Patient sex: F
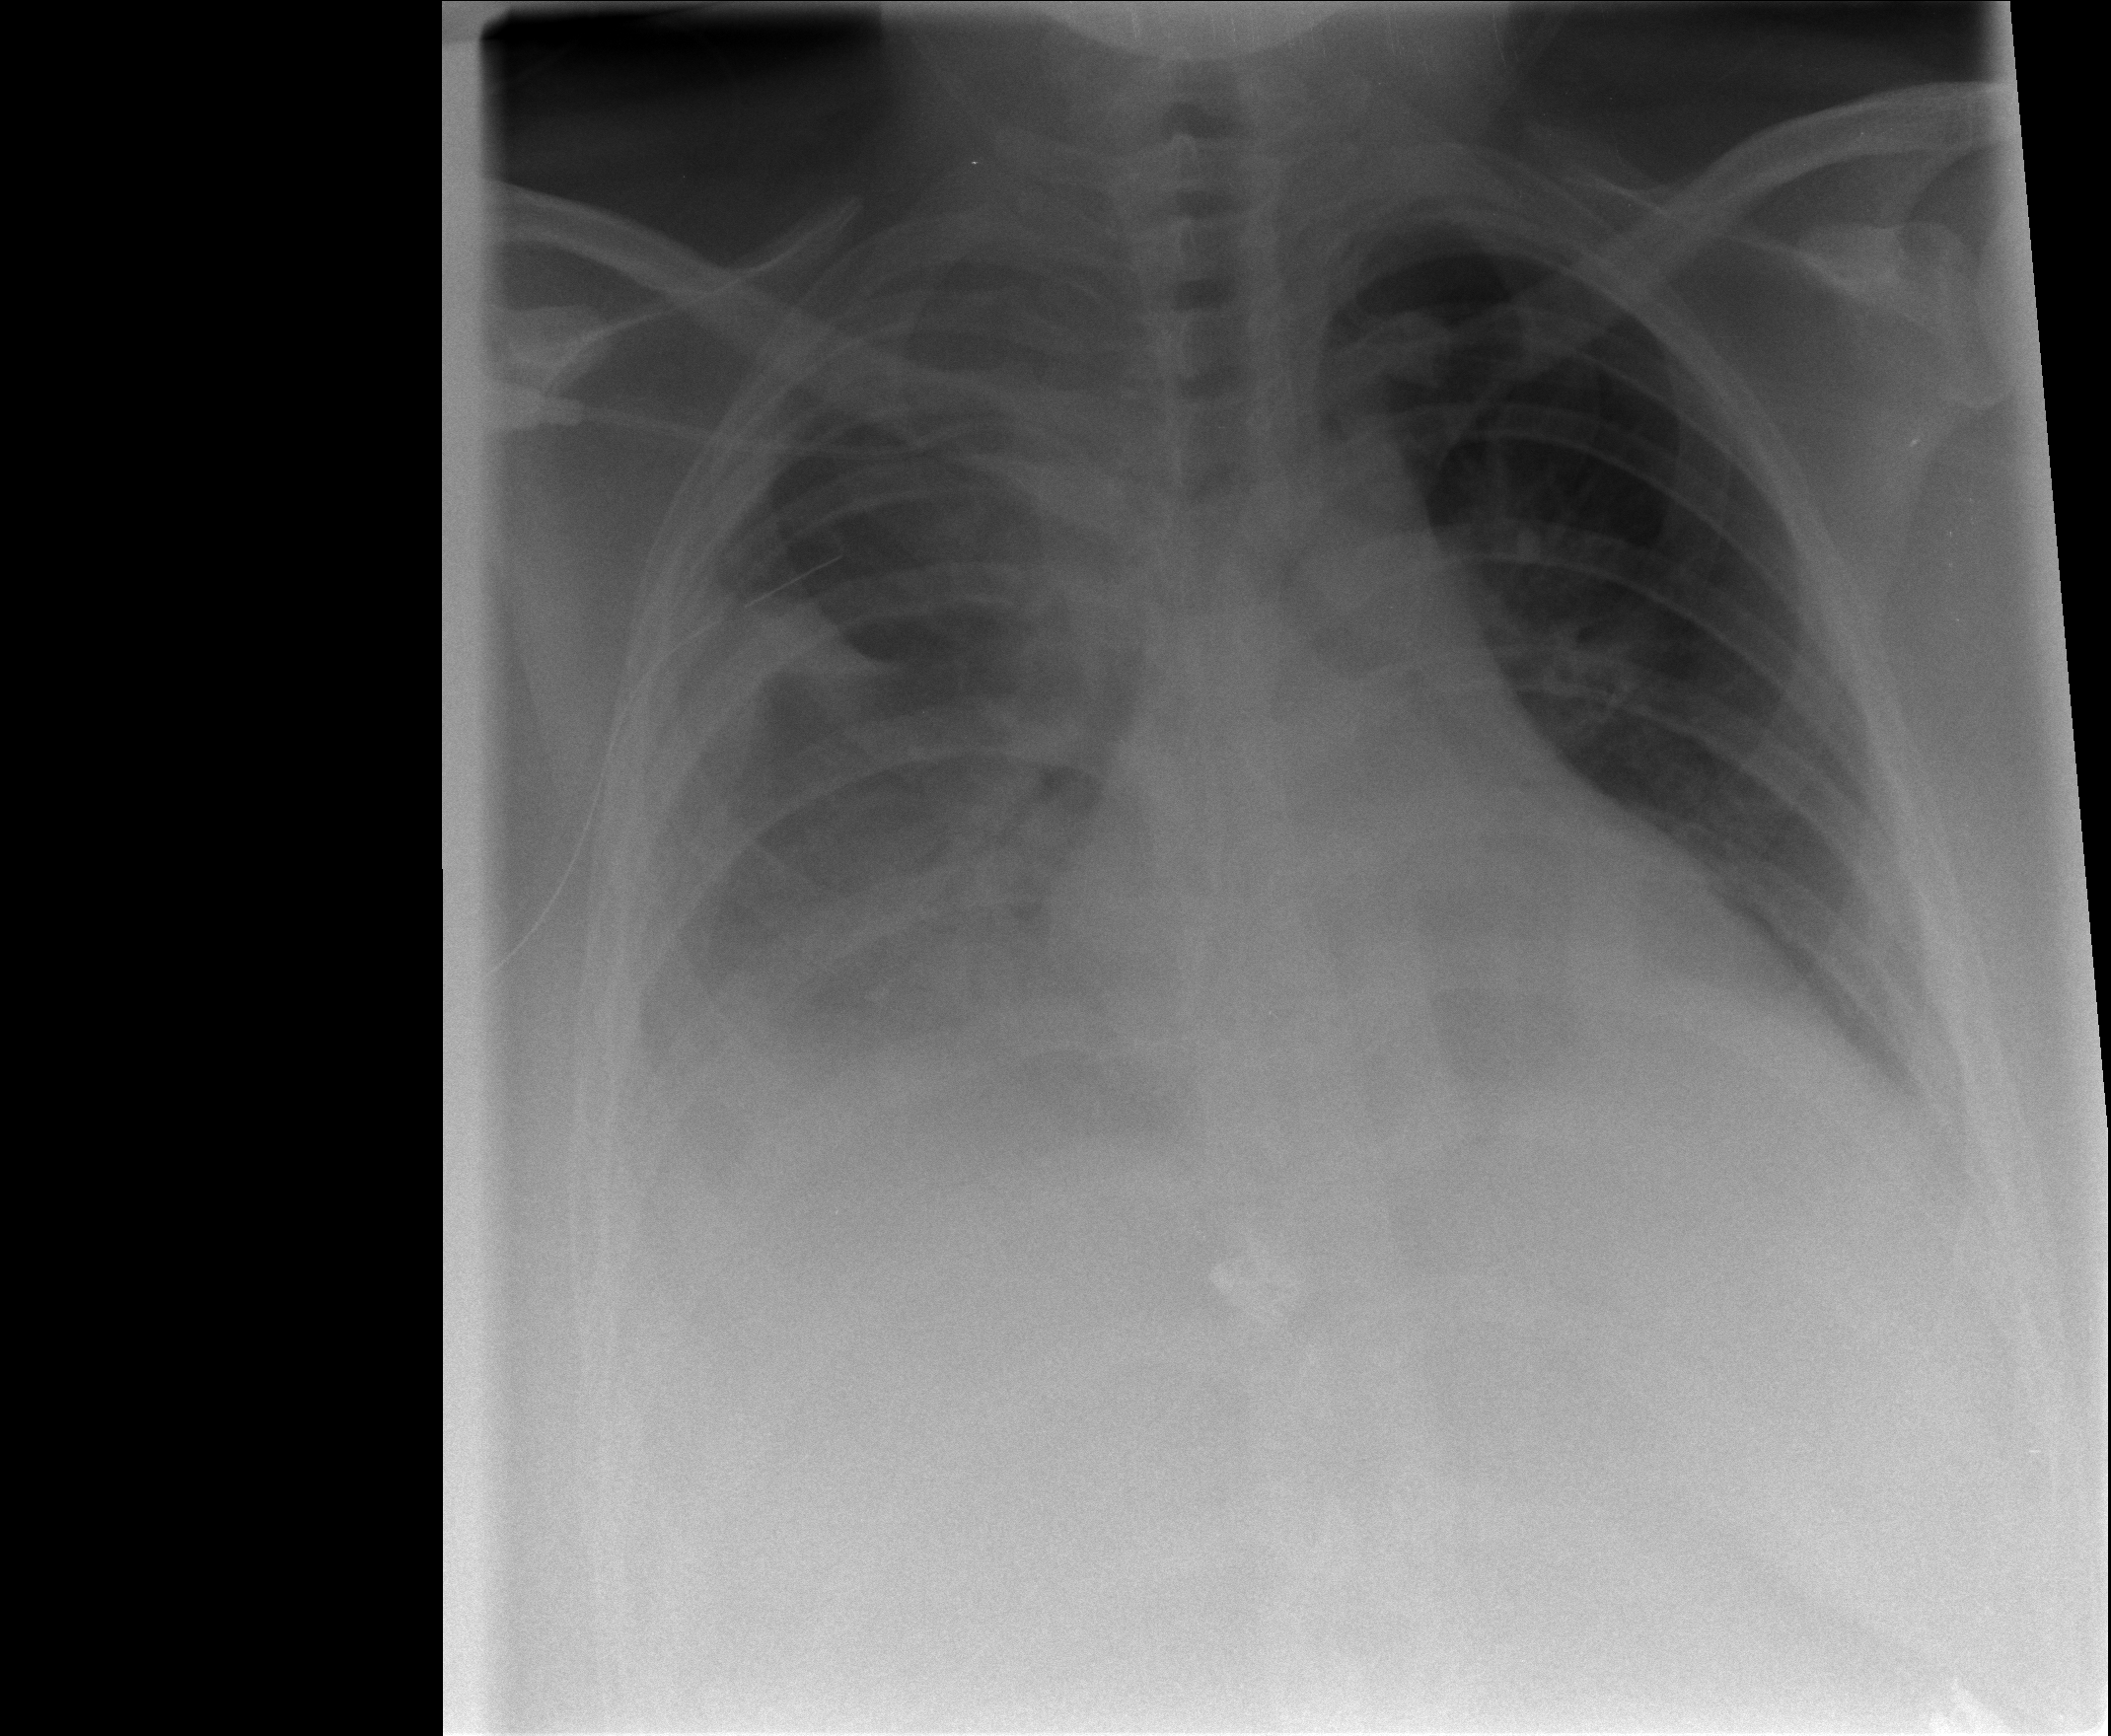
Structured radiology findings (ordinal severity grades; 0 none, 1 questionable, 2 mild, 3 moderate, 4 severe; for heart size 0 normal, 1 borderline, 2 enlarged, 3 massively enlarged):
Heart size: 2
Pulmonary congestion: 0
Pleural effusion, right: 3
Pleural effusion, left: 2
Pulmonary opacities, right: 2
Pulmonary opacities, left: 1
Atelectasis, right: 3
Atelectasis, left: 2